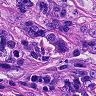
Metastatic tissue present: yes